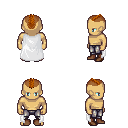
a pixel art fantasy rpg character, male body template, human, tanned skin, white cape, metal pants, brunette short mohawk hairstyle, brown shoes, four views (front, back, left, right), 2x2 character sprite sheet, small pixel art, hard edges, no anti-aliasing